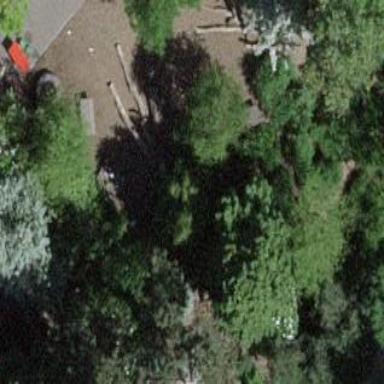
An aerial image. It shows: Playground area for leisure land.